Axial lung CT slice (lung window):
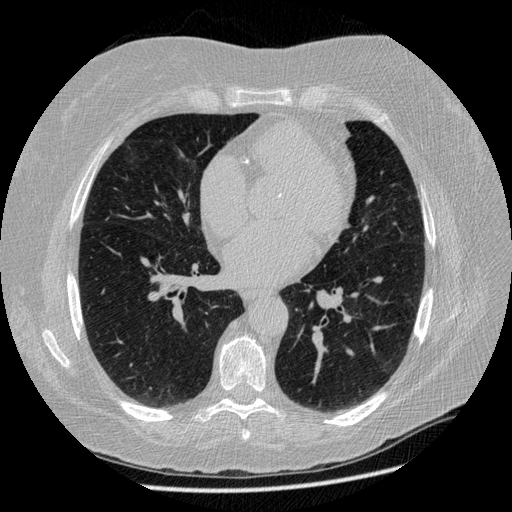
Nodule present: no